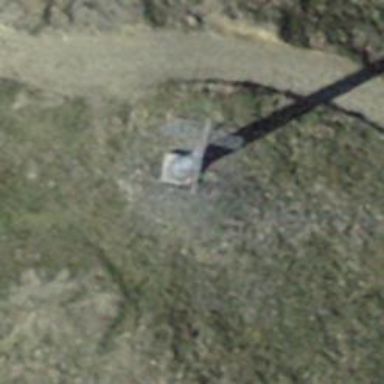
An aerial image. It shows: Chair lift captured from aerial perspective.